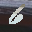
Label: 6